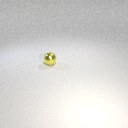
small yellow metal sphere